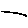
Label: line